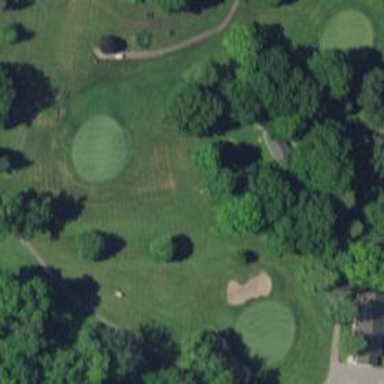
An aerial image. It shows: Rough golf area within woodland setting.